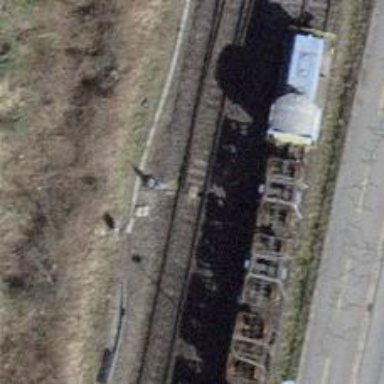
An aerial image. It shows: Railway switch.